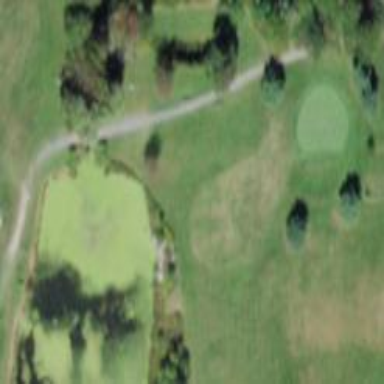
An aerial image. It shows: Area covered with grass.